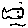
Label: fish